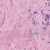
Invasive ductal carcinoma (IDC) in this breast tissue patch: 0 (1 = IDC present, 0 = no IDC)